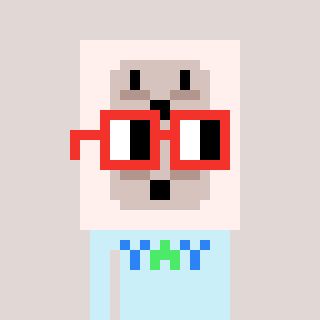
a pixel art character with square red glasses, a outlet-shaped head and a cold-colored body on a warm background